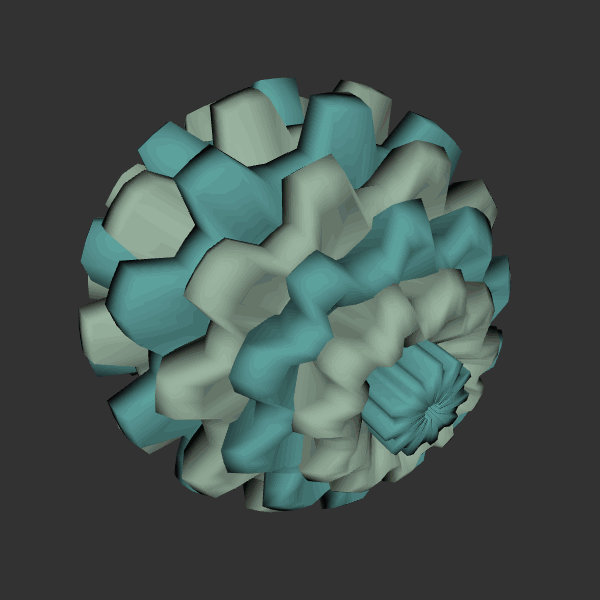
Background: dark